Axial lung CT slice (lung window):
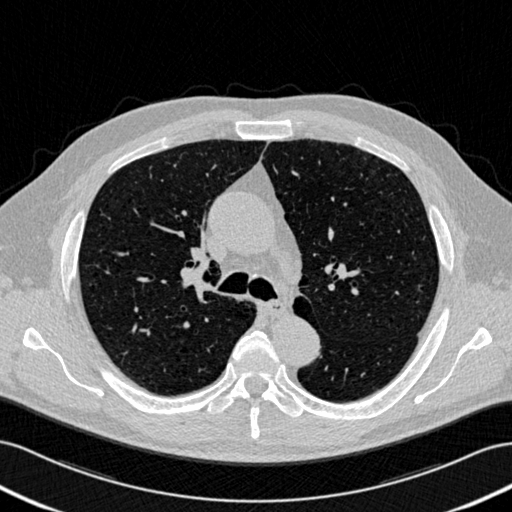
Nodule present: no